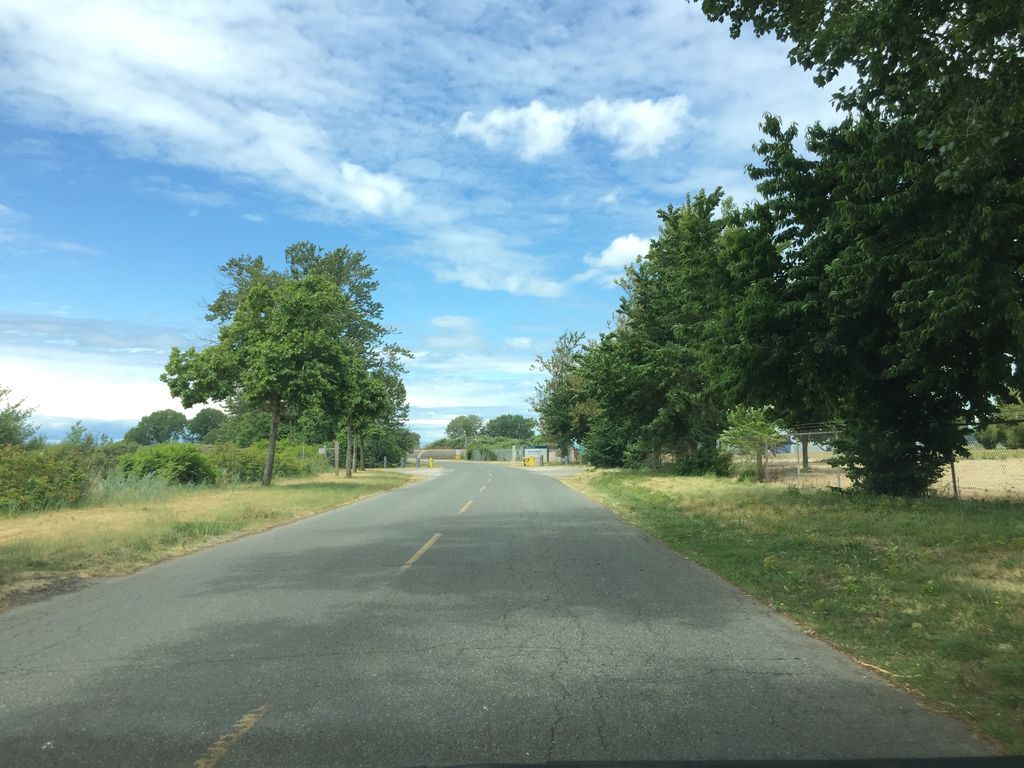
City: vancouver